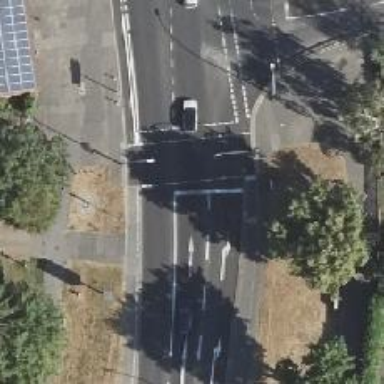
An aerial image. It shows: Road with traffic signals controlling the flow of traffic.